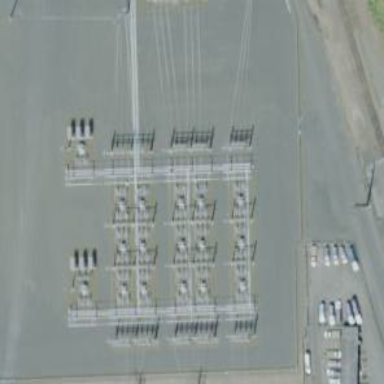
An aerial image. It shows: Switch used for power control.